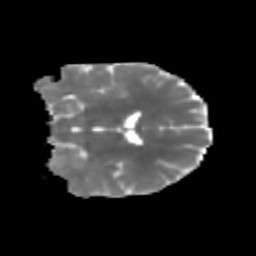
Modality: MD
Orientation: coronal
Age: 23
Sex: male
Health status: healthy